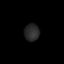
Tissue: lung
Cell type: Fibroblasts
Senescence score: 0.5759
Nuclear area (px): 246
Mean DAPI intensity: 41.923